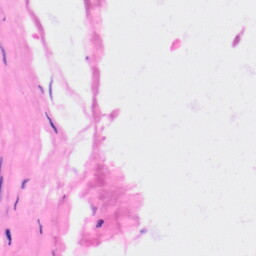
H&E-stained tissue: Kidney